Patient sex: F
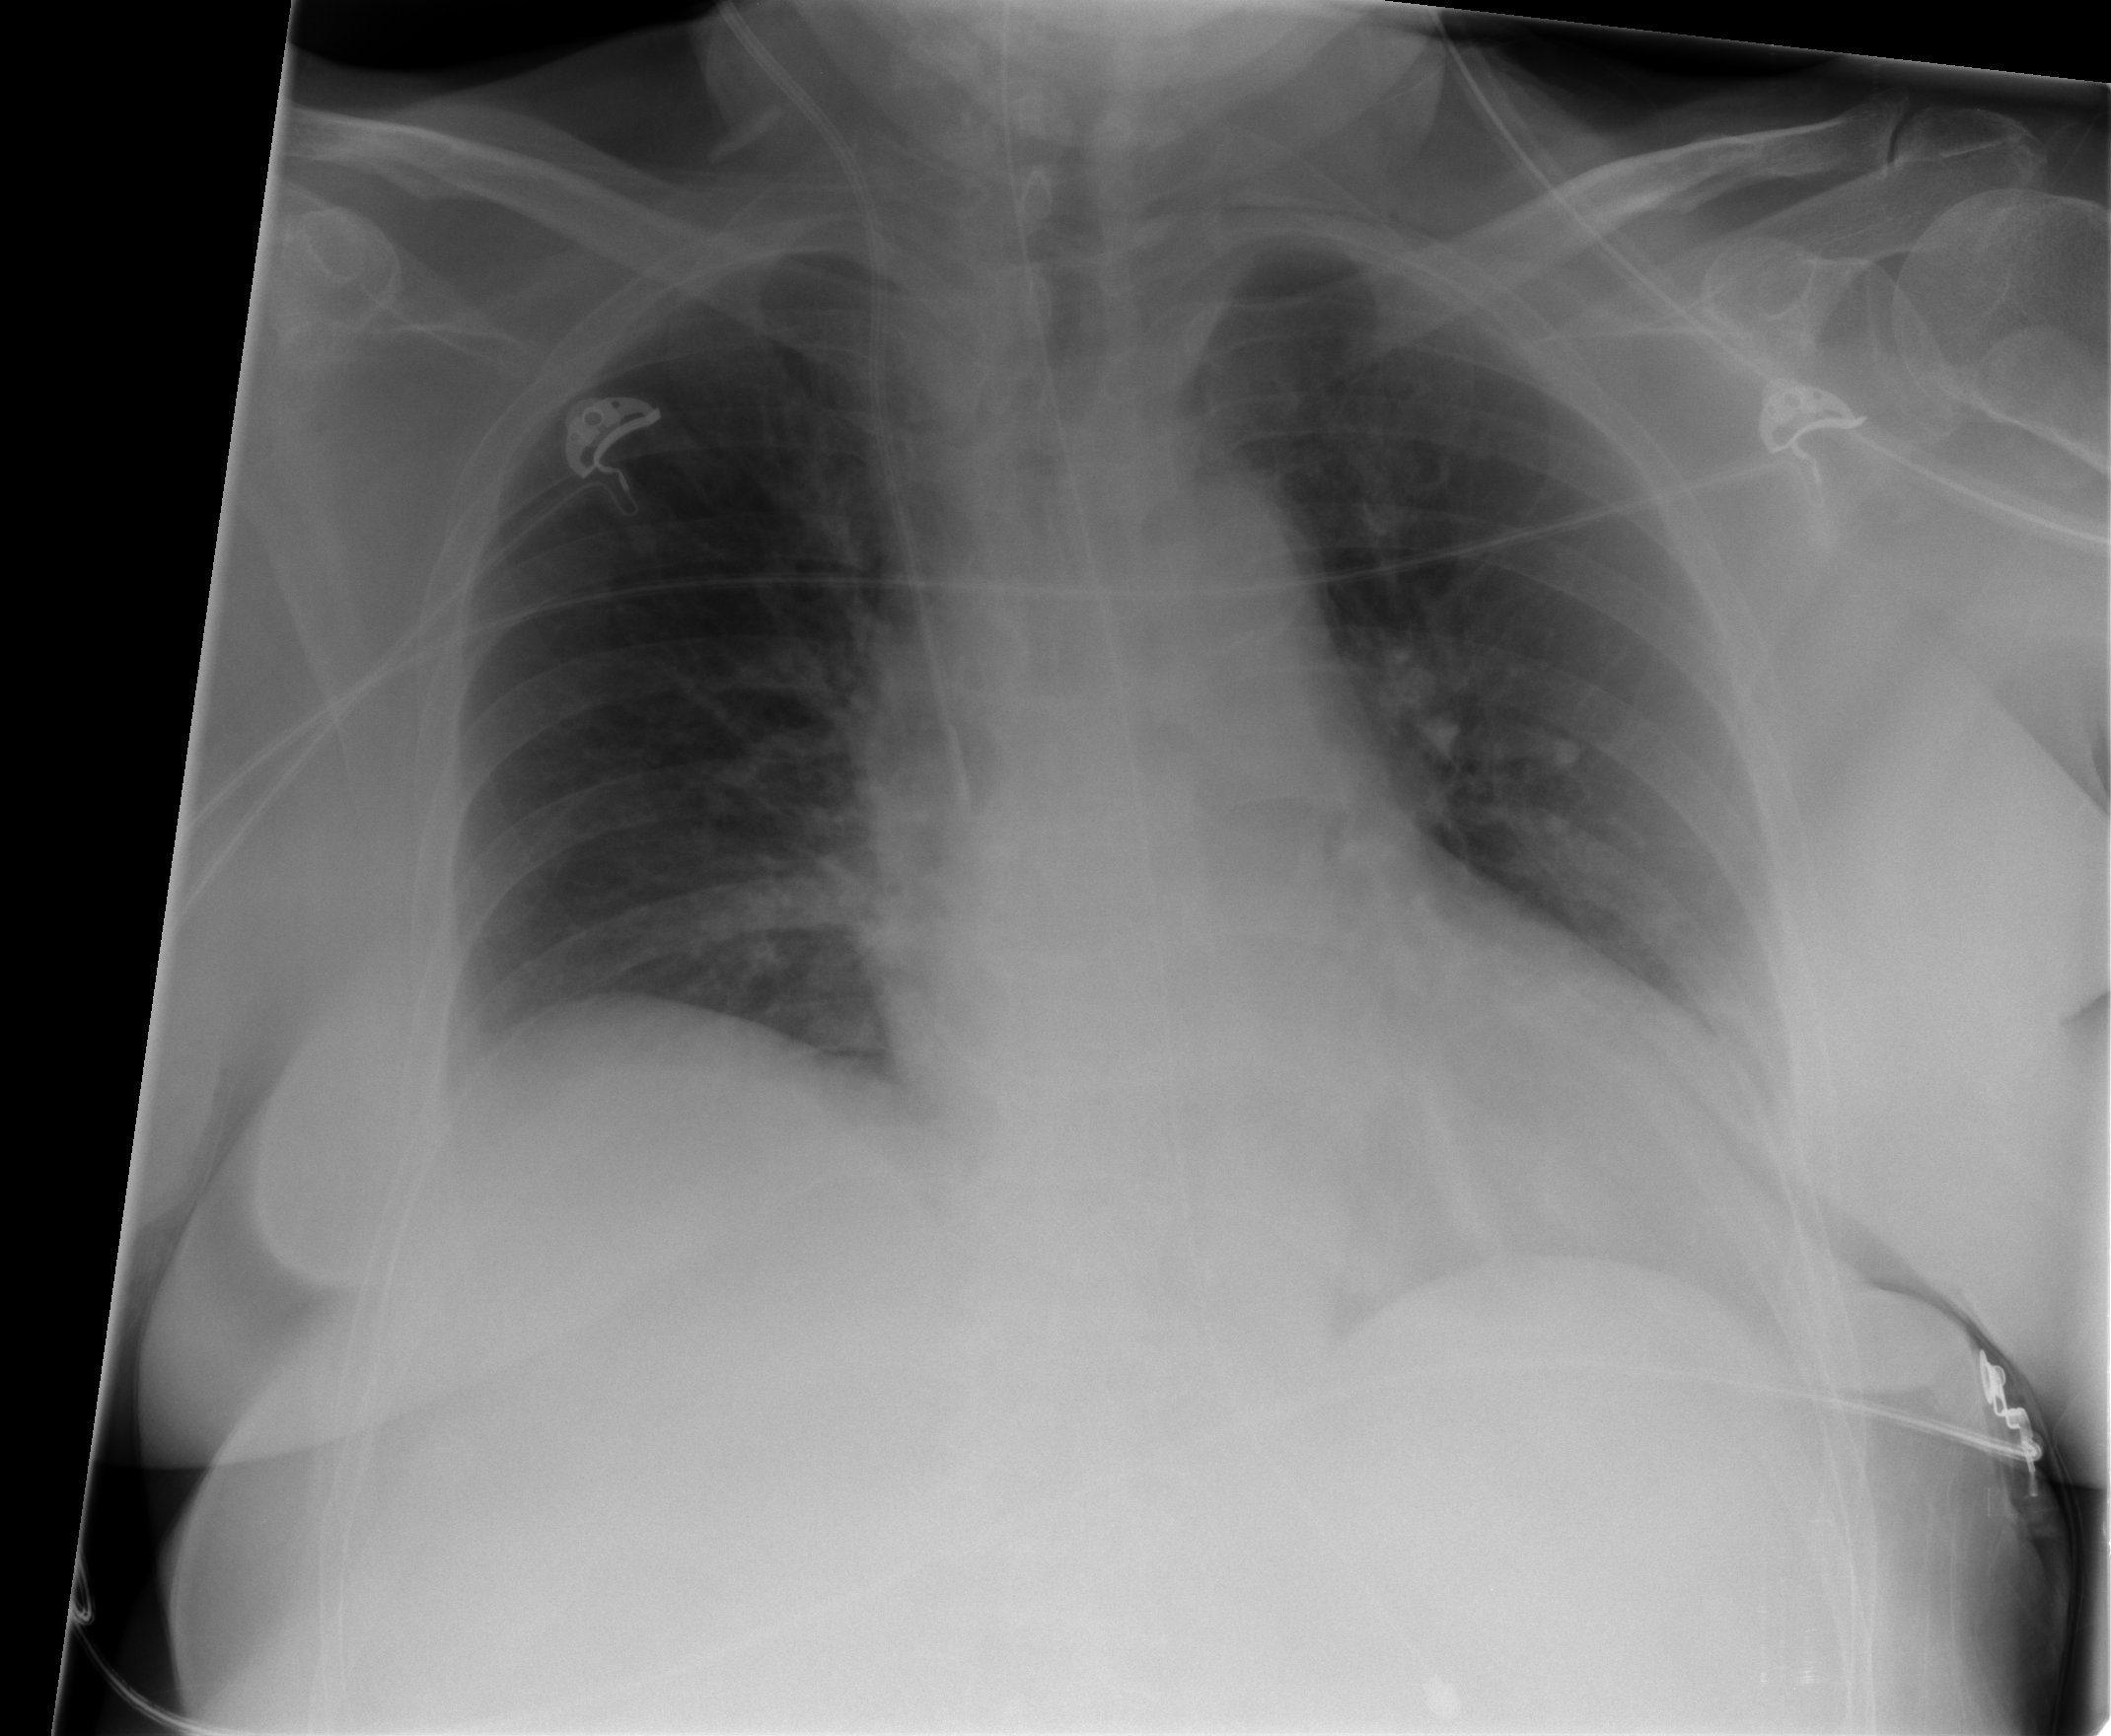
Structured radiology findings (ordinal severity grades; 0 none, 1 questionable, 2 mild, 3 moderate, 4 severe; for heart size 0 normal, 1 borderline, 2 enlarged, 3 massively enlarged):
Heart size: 2
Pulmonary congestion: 0
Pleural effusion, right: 0
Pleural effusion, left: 2
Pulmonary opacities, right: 0
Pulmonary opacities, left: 0
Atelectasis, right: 0
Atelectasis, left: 1